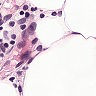
Metastatic tissue present: no